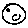
Label: moon